Here is the time-frequency (STFT) view of a rotor kit's vibration measurement. Based on the visible evidence, which rotor condition applies: normal, misalignment, unbalance, looseness?
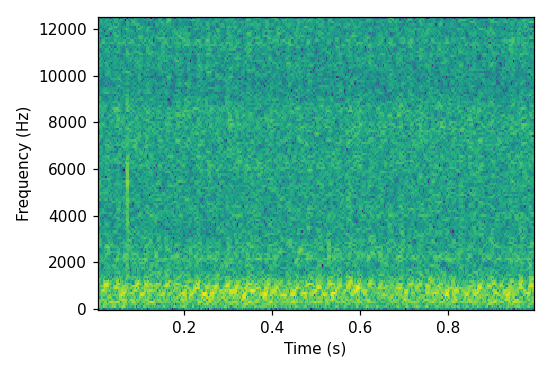
Answer: unbalance